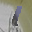
Label: 1